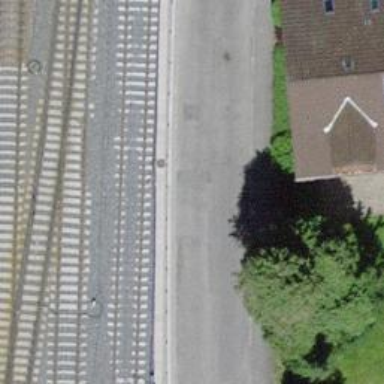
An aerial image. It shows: Railway switch.